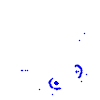
Particle: pion